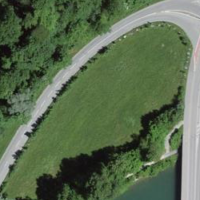
EUNIS habitat code: 25
Species observed at this site:
Dactylis glomerata
Cygnus olor